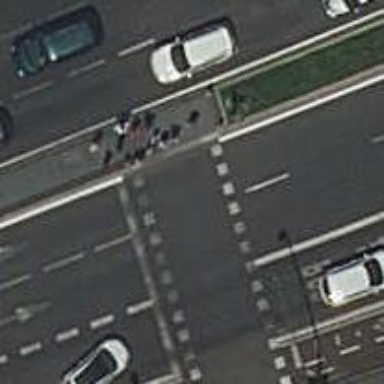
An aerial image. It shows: Kerb serving as barrier.